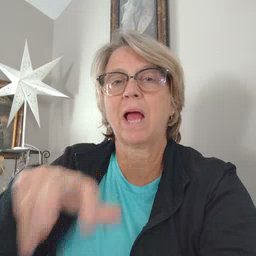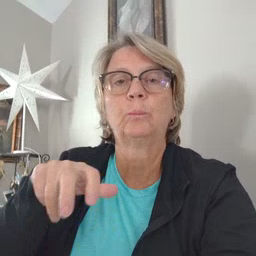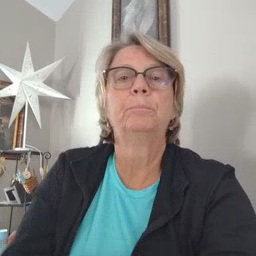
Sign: vacuum